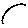
Label: cloud